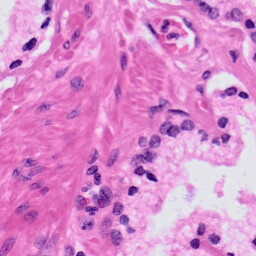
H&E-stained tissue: Prostate